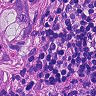
Metastatic tissue present: yes